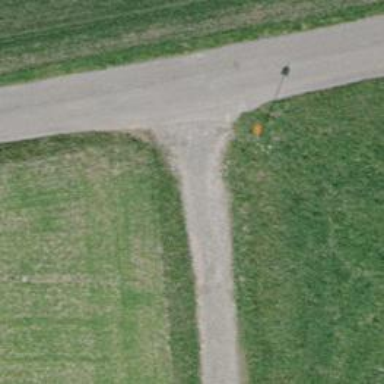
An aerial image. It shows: Pipeline marker.